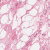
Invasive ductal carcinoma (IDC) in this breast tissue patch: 0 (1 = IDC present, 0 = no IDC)